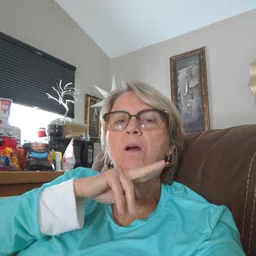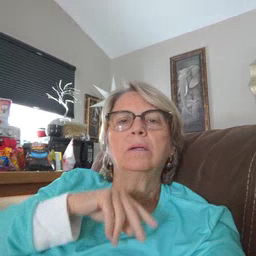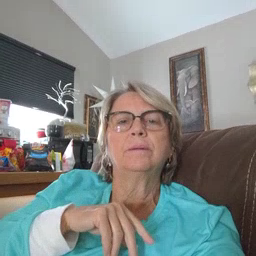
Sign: frog